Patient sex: M
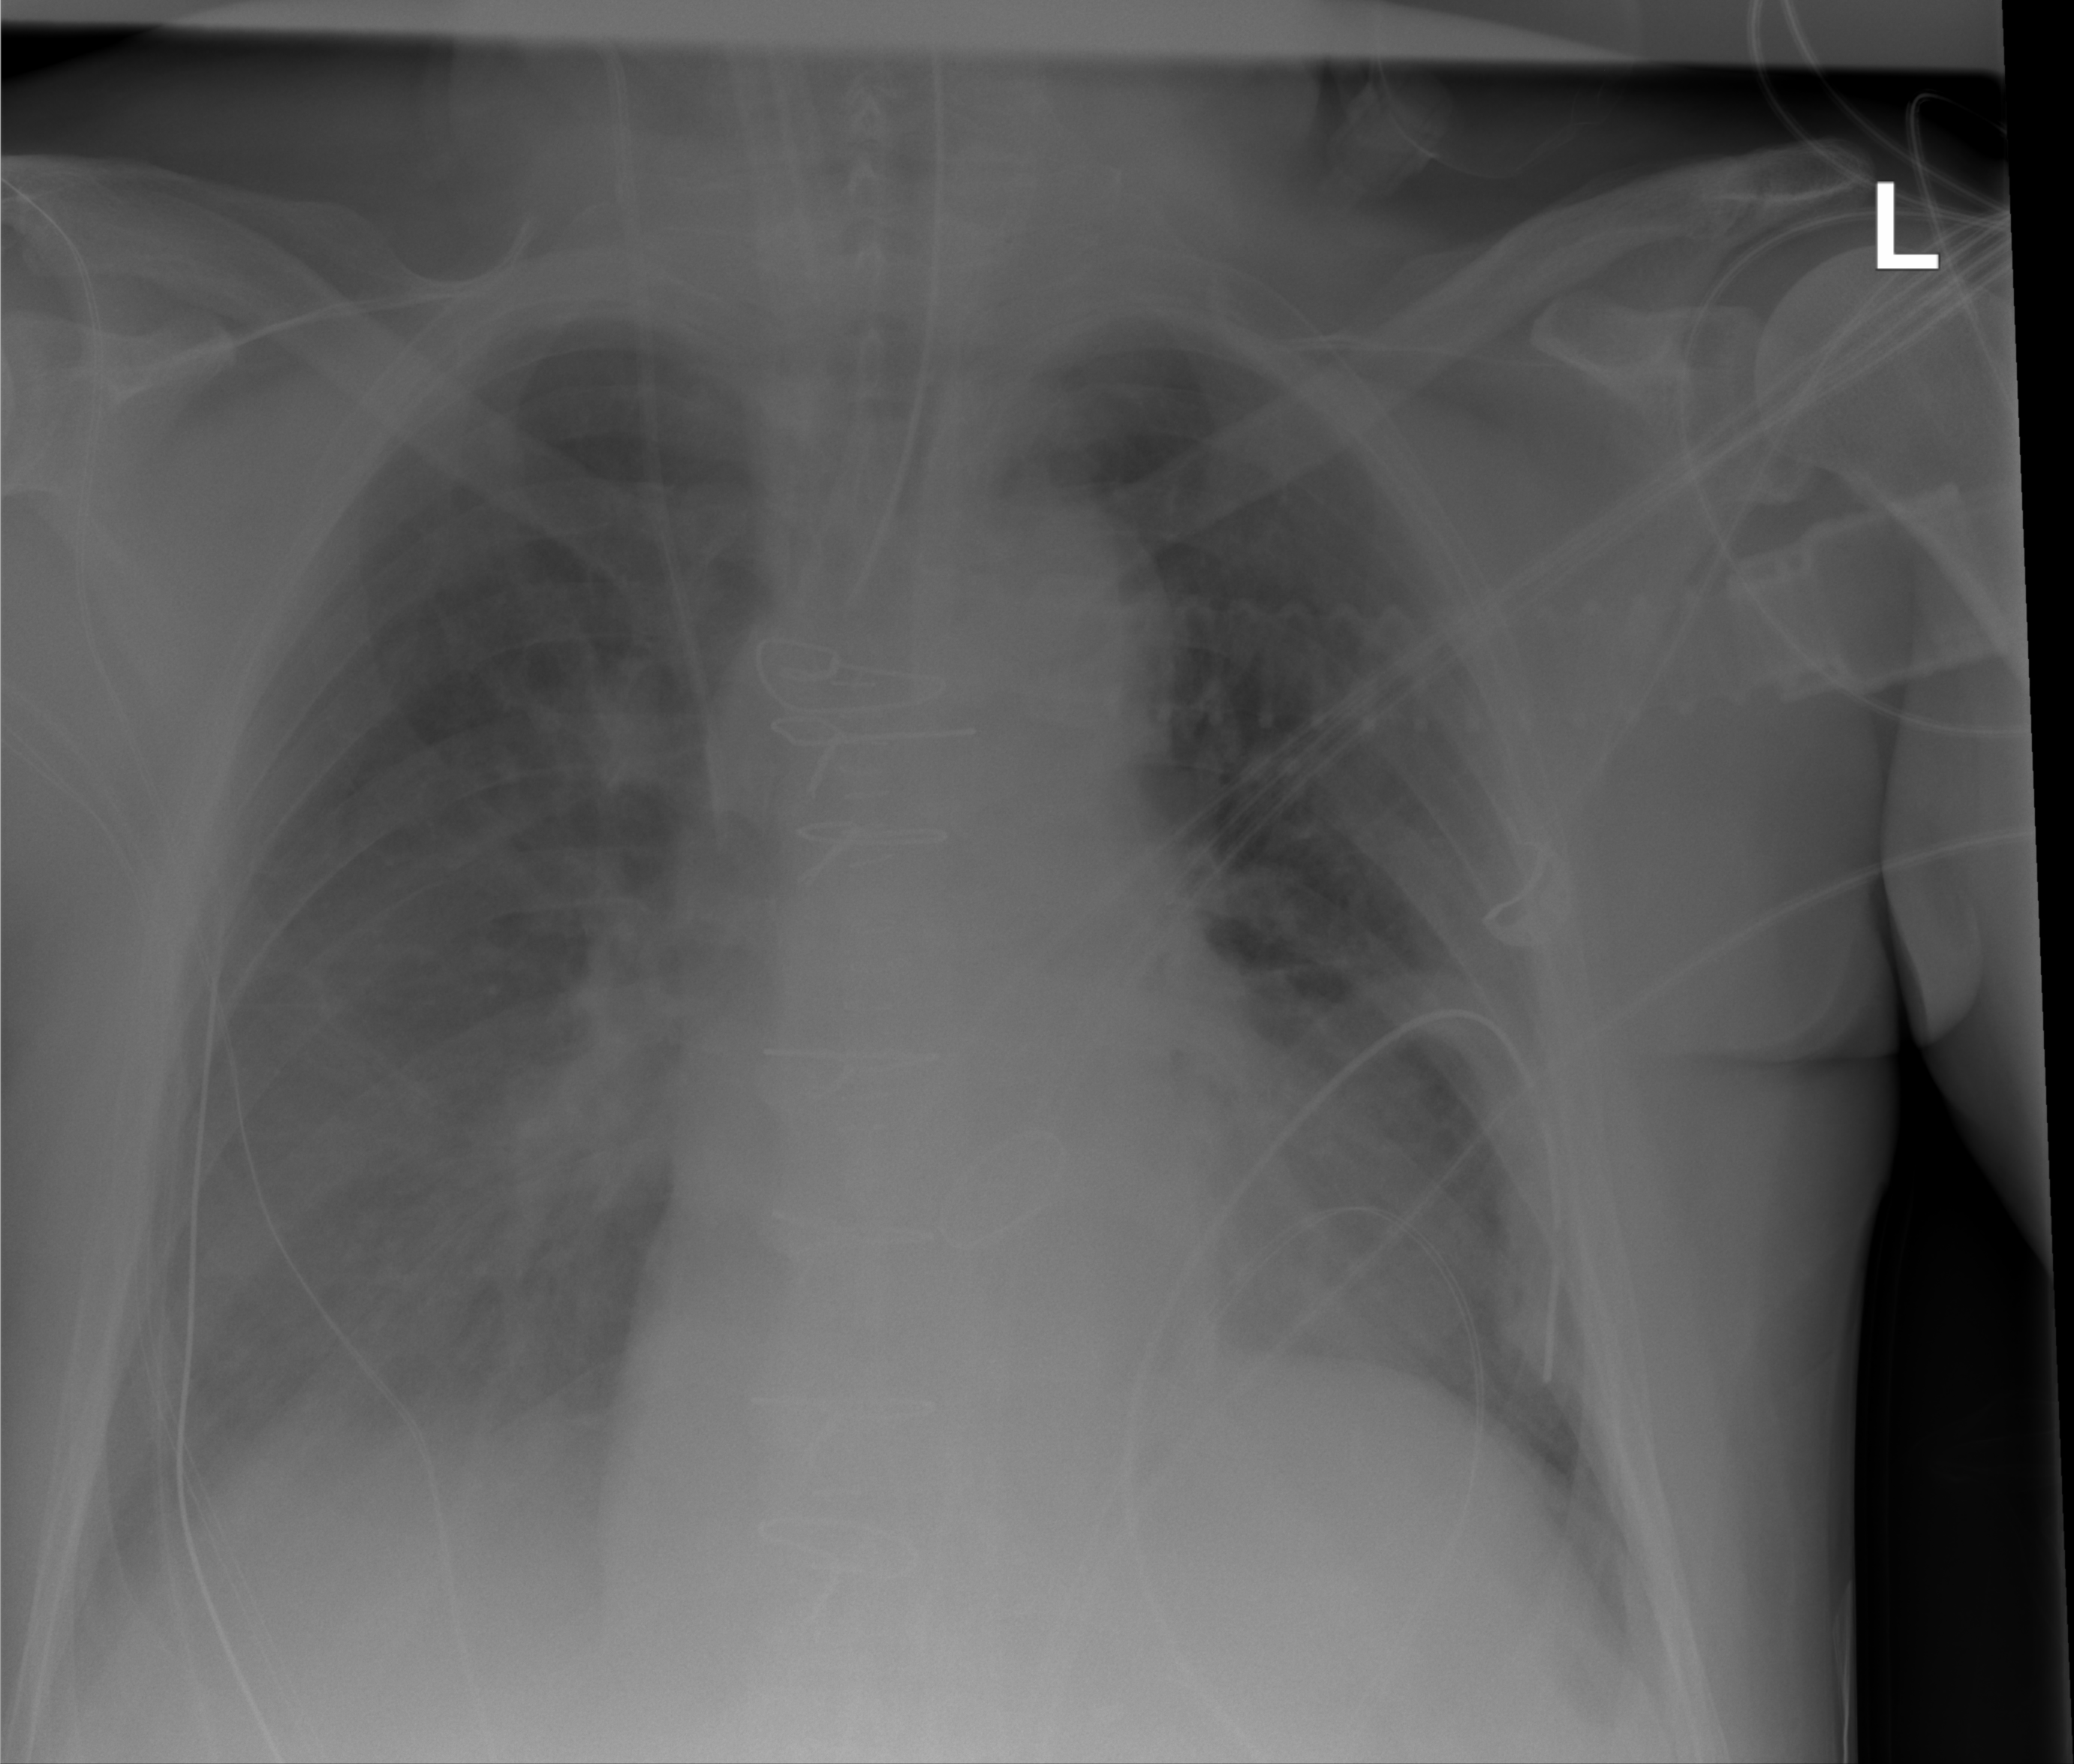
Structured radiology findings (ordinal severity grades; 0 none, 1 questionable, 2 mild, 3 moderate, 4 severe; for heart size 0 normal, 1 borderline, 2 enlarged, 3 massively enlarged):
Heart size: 2
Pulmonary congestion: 2
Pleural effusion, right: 2
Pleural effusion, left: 1
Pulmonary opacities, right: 0
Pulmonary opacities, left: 2
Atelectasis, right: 2
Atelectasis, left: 2